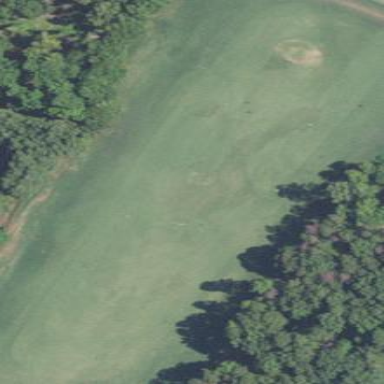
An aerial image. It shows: Grassy area designated for driving range golf.